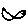
Label: fish